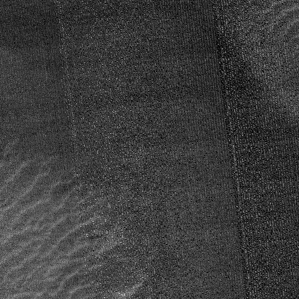
Label: frost